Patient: sex M, age 44
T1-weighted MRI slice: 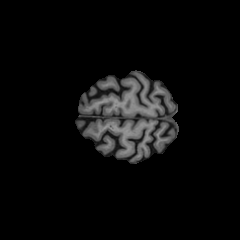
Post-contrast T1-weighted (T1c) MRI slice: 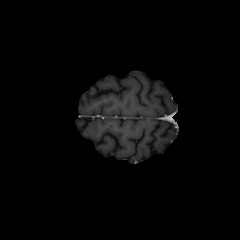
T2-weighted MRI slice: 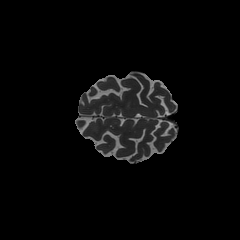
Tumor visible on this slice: no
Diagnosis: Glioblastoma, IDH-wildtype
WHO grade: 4